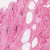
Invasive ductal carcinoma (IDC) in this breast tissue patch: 0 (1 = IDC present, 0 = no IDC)